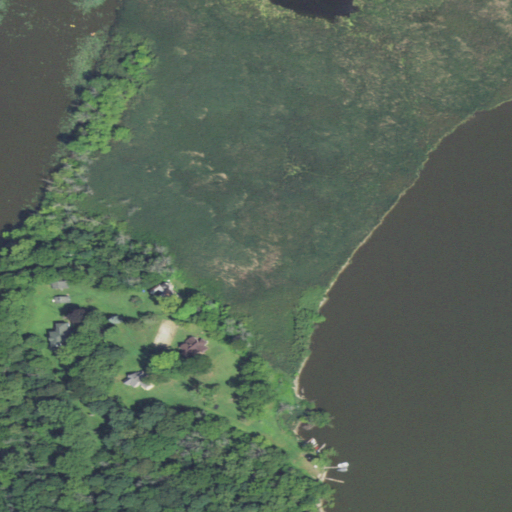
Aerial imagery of island in Illinois named Crabapple Island containing herbaceous wetlands, open water, woody wetlands, deciduous forest, mixed forest, open development, and grassland